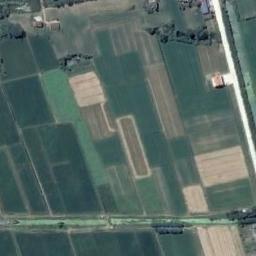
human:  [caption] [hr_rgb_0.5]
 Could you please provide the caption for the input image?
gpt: There are numerous rectangular farmlands of different shades .

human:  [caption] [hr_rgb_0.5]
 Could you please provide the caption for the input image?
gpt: Some rectangular farmlands of different colors and sizes are neatly arranged on the ground and a channel goes through the farmlands .

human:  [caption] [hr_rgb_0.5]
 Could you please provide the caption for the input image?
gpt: There are some deep green and bare rectangular farmland .

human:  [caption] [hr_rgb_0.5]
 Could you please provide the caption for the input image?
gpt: Many neatly arranged dark green, light green, Khaki and brown mixed-sized rectangular farm fields .

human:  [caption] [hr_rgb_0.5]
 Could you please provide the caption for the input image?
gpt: There are many green rectangular farmlands and several yellow ones .